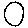
Label: circle